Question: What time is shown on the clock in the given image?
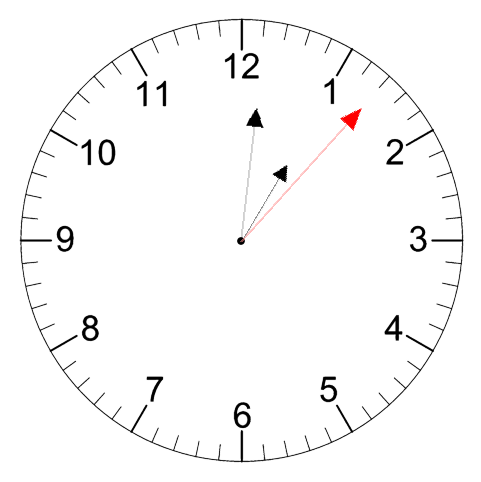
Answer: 01:01:07